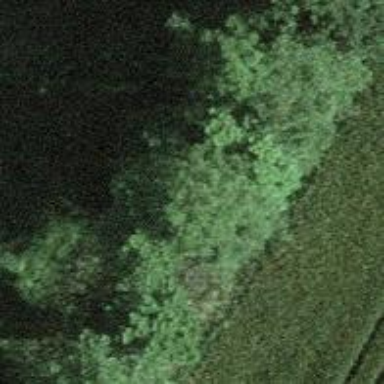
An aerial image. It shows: Beautiful tree in nature.